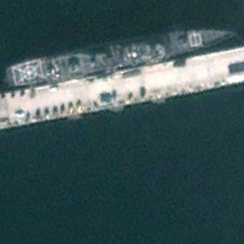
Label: cruiser